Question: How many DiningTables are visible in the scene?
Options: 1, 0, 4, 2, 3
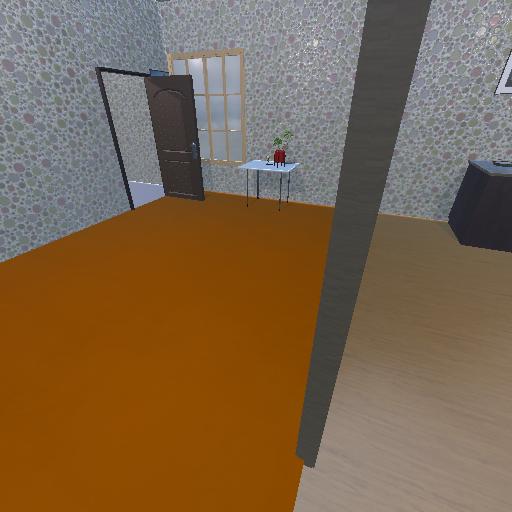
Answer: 1